Question: I am building an Android application based on Augmented Reality. The main idea is when user opens up my application, by default device's camera starts in preview mode. Based on user's current GPS location and the direction in which user/camera is facing I want to calculate which are the set of latitudes and longitudes in the range?
Following image explains my scenario very well. I have full set of latitudes and longitudes as drawn all black spots in the figure. Now suppose user is at the center of the circle. Also considering that he is viewing in North direction. If we consider an angle of 45 degree towards North direction. I want to get set of latitudes and longitudes which are coming in this 45 degree viewable area.

I am able to get the direction in which user's camera is facing. I am also able to find user's current GPS location. I have full set of latitudes and longitudes stored in my SQLite database. Now I want to calculate is the set of latitudes and longitudes in which user's device camera is facing.
I hope I have explained pretty well here. Its bit urgent if anyone can help on this.
Thanks in advance.
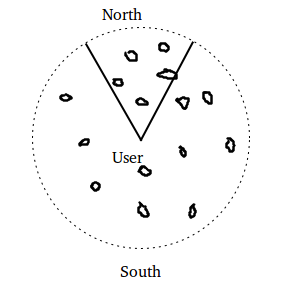
Answer: To obtain the viewing angle, you can use as an approximation the Camera.Parameters <URL> method. Let's call it alpha. You also know the bearing of your device from its point of view to magnetic North, let's call it beta.
From there, within a given radius, iterate through set of database locations, compute the bearing from your position to its, and check if it is inside the interval [beta-alpha/2, beta+alpha/2]
If you're not really on a rush into this, I would suggest to take a look into <URL>, its an open source framework which deals with location and AR.